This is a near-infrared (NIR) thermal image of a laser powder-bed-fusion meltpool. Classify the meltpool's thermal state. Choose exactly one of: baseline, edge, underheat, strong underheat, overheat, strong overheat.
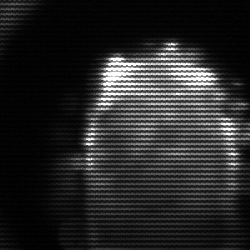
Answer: baseline